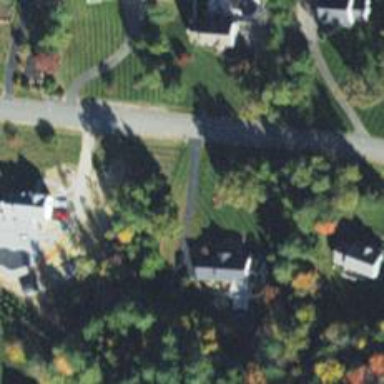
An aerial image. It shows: Driveway leading to service road.